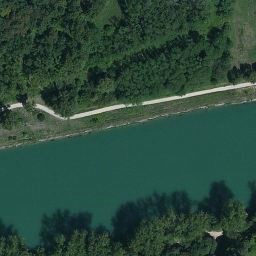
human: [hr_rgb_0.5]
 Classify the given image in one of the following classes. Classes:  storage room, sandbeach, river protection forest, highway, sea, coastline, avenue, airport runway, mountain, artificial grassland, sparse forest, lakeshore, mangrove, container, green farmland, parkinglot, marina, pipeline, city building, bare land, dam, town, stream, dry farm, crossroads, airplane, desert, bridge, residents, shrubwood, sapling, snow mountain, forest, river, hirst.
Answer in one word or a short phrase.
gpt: river